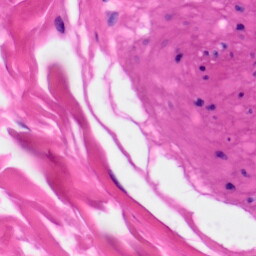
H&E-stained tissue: Skin